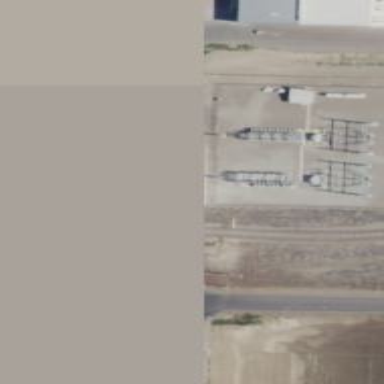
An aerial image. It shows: Power substation.